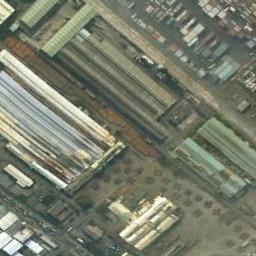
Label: industrial_area